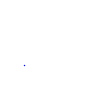
Particle: proton